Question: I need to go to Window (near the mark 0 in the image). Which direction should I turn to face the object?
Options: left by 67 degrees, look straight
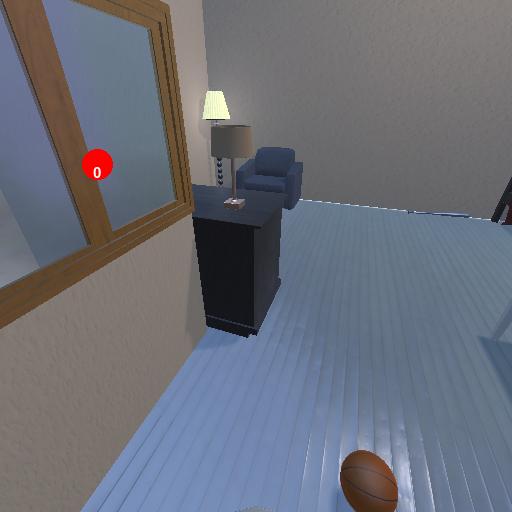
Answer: left by 67 degrees